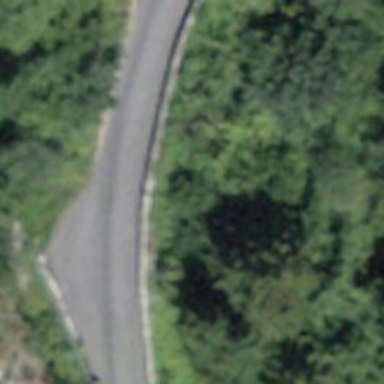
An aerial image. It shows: Retaining wall.